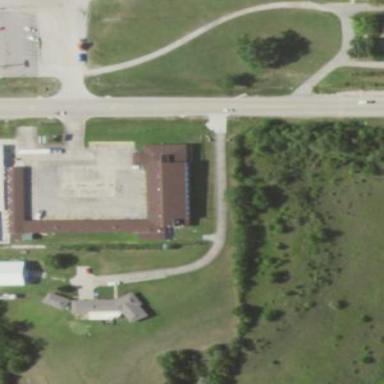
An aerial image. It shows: Building that is motel.